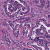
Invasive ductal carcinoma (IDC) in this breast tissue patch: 1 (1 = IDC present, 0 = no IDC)